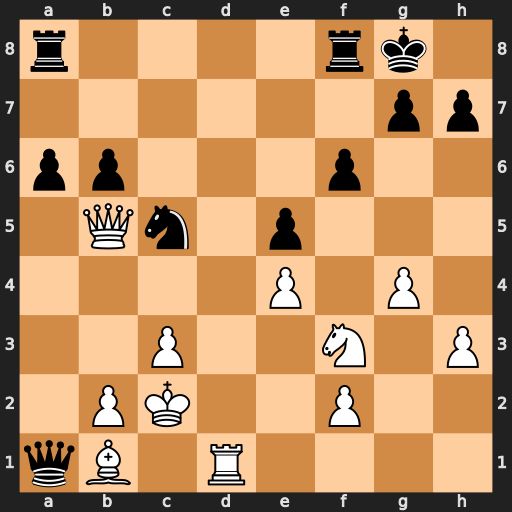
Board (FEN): r4rk1/6pp/pp3p2/1Qn1p3/4P1P1/2P2N1P/1PK2P2/qB1R4
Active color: w
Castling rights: -
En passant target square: -
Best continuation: Qc4+ Kh8 Ba2 b5 Qd5 Qxd1+ Qxd1